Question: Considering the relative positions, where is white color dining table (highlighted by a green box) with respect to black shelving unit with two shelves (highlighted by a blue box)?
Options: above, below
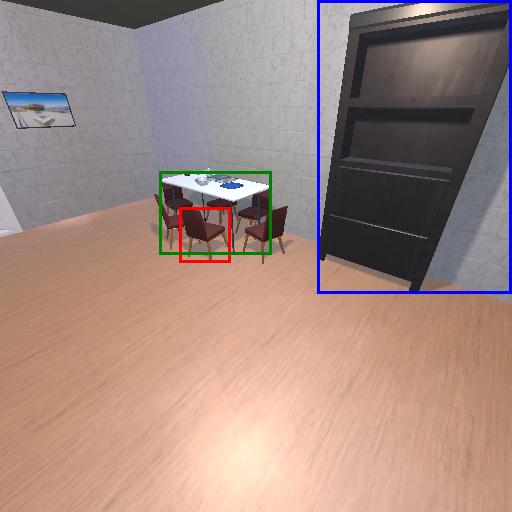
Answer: above